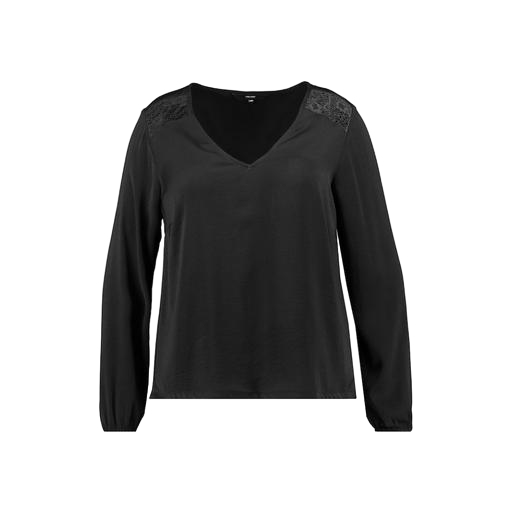
black lace-sleeve v-neck top only macy, black v-neck top only macy, black long-sleeved blouse, white background